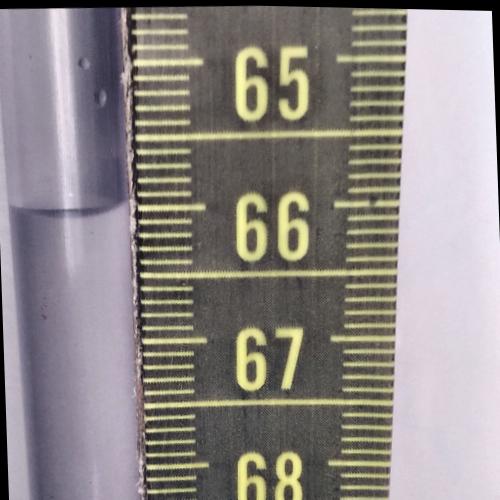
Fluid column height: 66.0 cm